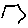
Label: hexagon